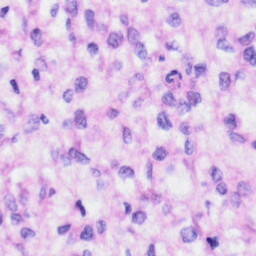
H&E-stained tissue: Liver